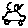
Label: car